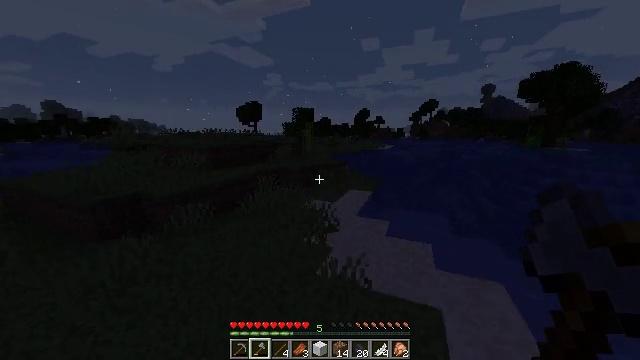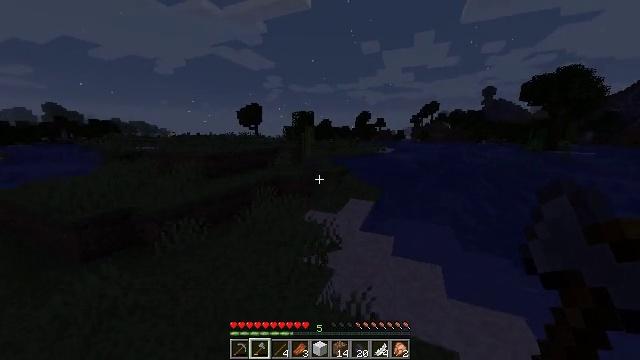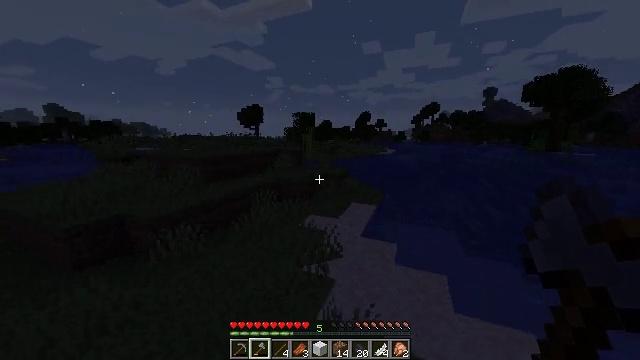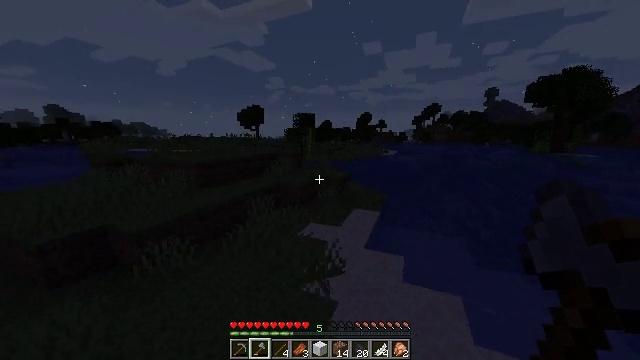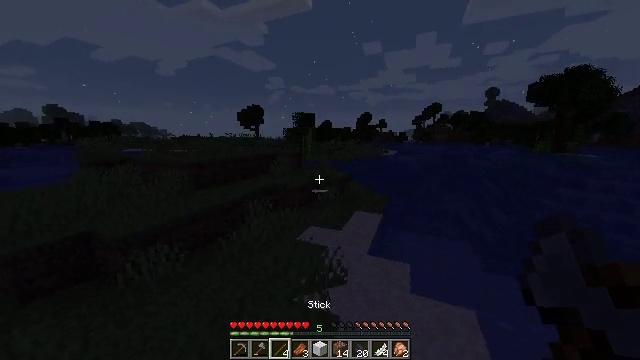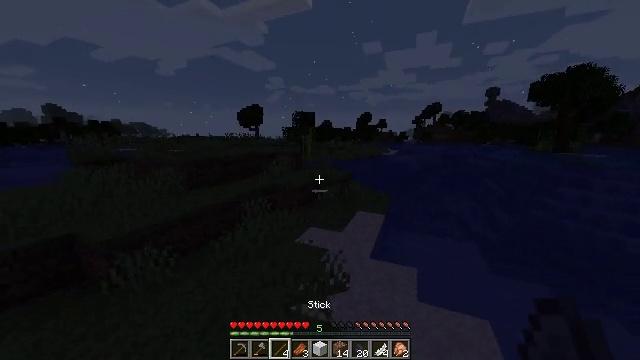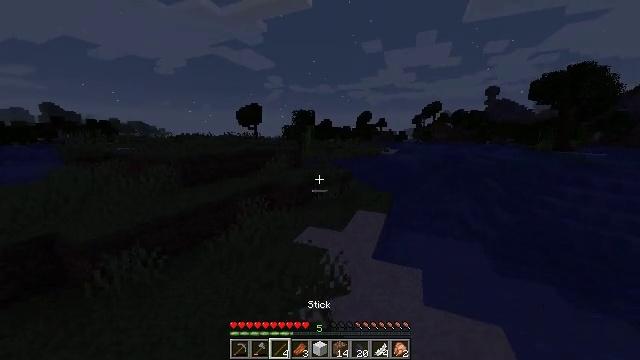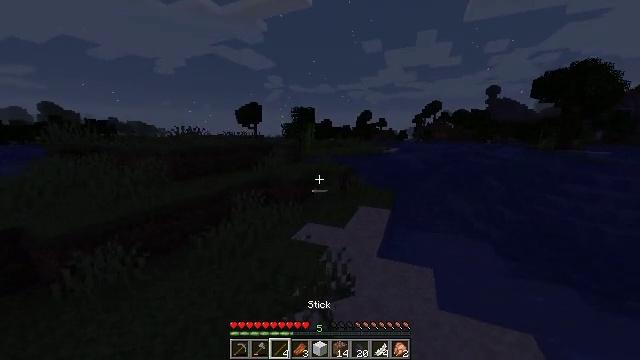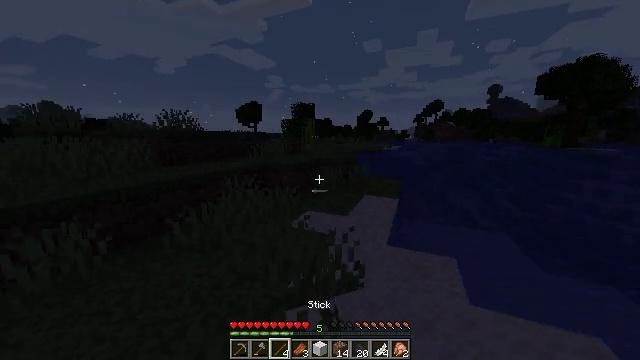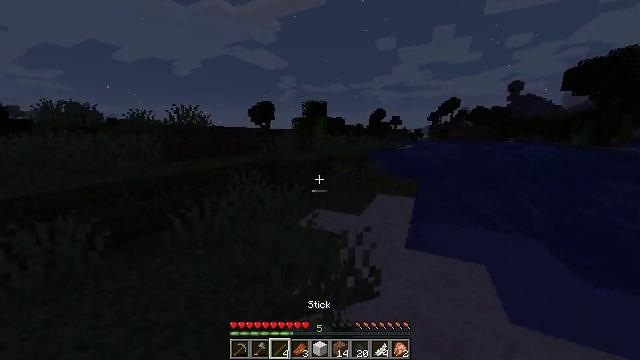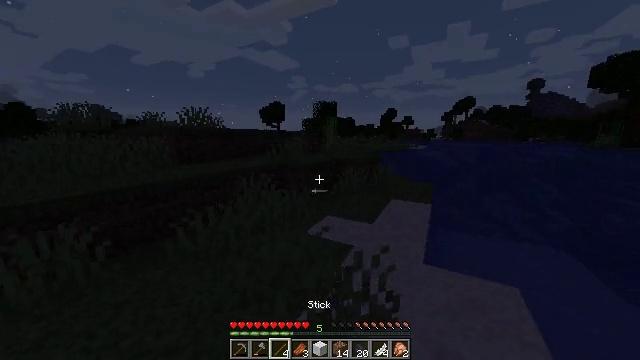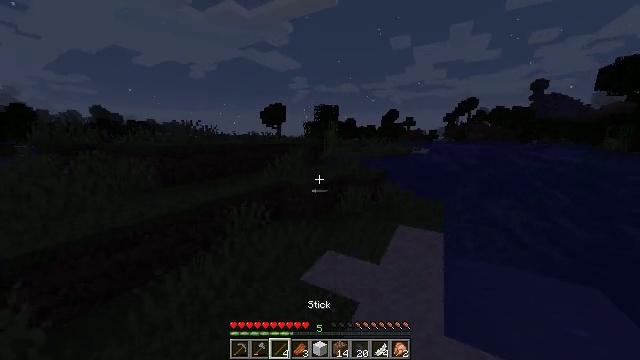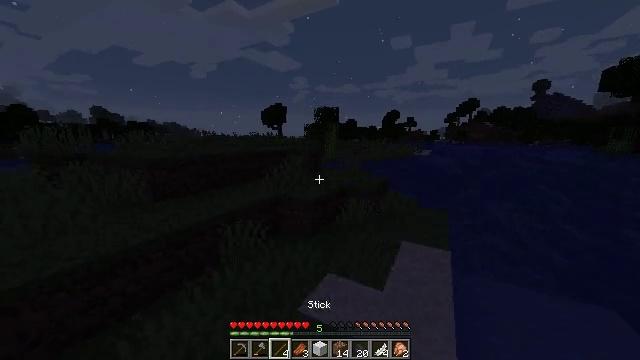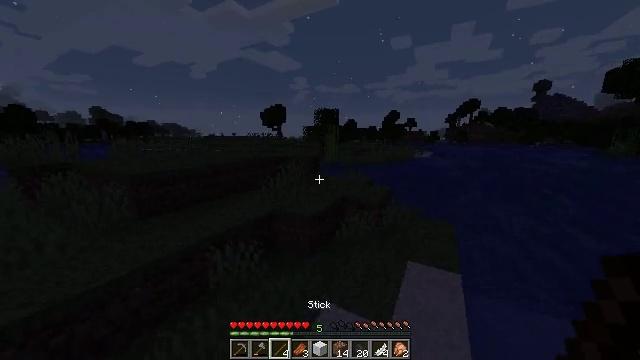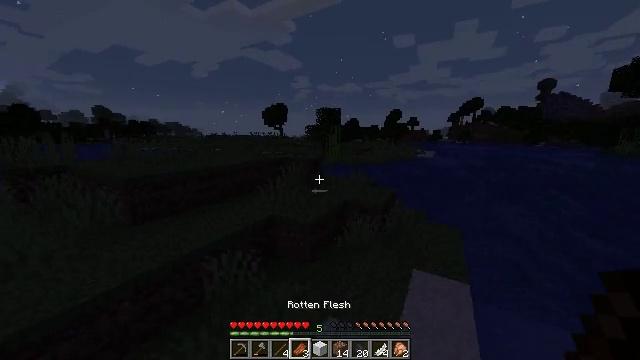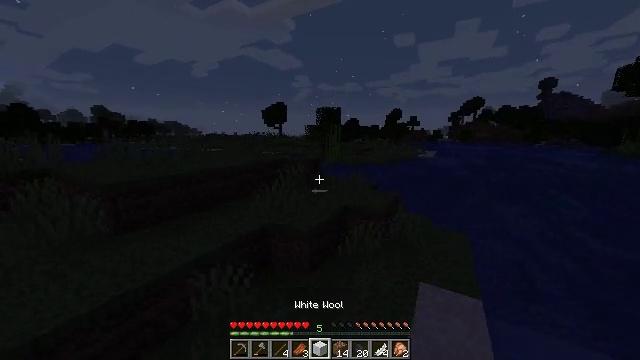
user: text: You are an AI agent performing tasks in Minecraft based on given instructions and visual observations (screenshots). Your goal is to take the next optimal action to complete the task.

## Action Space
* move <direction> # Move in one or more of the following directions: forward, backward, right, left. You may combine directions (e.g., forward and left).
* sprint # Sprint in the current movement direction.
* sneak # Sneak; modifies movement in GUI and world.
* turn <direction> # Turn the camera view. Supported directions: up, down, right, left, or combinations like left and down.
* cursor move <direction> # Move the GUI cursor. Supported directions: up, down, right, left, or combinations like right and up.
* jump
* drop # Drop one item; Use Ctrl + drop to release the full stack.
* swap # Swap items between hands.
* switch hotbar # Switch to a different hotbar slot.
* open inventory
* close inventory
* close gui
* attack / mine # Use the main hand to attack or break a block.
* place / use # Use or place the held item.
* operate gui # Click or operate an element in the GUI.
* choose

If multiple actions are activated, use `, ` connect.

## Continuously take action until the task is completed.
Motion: motion action
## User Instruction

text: Craft a torch.
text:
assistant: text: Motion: move forward, sprint, jump
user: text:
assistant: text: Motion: move forward, sprint, jump
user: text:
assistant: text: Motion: move forward, sprint, jump
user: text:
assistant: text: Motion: move forward, sprint
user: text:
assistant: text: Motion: move forward, sprint
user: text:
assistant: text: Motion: move forward, sprint
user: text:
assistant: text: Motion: move forward, sprint
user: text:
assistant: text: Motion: move forward, sprint
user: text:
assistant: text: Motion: move forward, sprint, turn left
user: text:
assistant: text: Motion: move forward, sprint, turn left, jump
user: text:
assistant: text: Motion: move forward, sprint, jump
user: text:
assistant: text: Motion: move forward, sprint, jump
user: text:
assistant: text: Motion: move forward, sprint, jump
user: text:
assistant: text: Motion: move forward, sprint, jump
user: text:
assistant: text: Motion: move forward, sprint, jump
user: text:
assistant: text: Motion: move forward, sprint
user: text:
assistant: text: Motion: move forward, sprint
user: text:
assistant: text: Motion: move forward, sprint
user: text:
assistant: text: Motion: move forward, sprint
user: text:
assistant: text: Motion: move forward, sprint, turn right and down
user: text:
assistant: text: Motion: move forward, sprint, turn right and down
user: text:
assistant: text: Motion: move forward, sprint
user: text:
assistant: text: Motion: move forward, sprint
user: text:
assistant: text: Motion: move forward, sprint, turn left
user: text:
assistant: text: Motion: move forward, sprint, turn left, jump
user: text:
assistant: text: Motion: move forward, sprint, jump
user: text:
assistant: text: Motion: move forward, sprint, jump
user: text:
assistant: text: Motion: move forward, sprint, jump
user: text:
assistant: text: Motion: move forward, sprint
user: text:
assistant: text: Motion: move forward, sprint, turn left